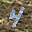
Label: 4